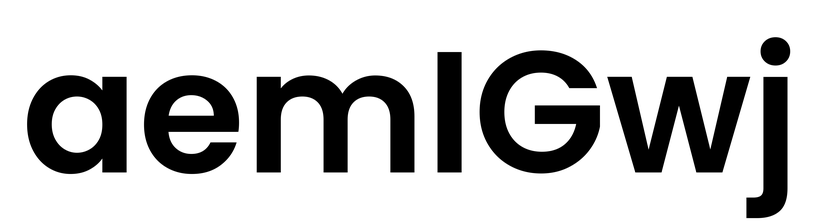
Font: Poppins-SemiBold